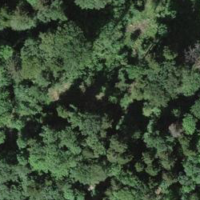
EUNIS habitat code: 44
Species observed at this site:
Bufo bufo